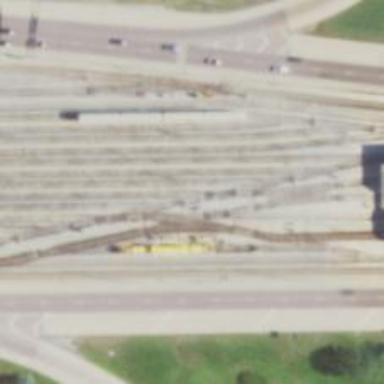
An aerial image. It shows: Yard area with electrified rail tracks.